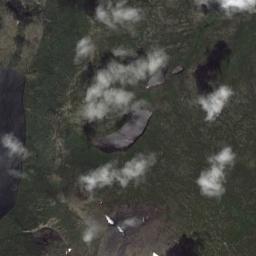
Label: cloud